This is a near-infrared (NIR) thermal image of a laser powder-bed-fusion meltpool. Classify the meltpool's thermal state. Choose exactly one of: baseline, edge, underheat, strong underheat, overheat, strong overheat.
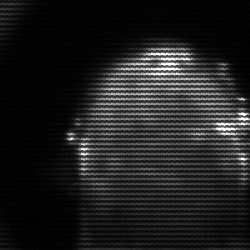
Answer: baseline